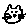
Label: cat